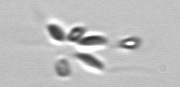
Label: Dinobryon